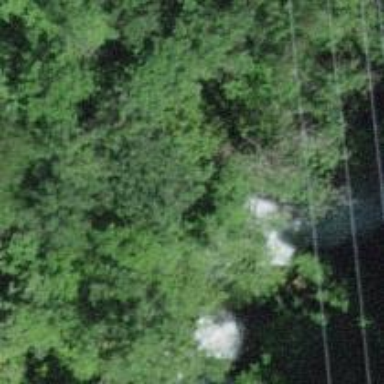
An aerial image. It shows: Power pole.